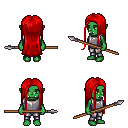
a pixel art fantasy rpg character, female body template, orc, green skin, steel chest armor, metal pants, red extra-long hairstyle, spear, four views (front, back, left, right), 2x2 character sprite sheet, small pixel art, hard edges, no anti-aliasing